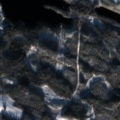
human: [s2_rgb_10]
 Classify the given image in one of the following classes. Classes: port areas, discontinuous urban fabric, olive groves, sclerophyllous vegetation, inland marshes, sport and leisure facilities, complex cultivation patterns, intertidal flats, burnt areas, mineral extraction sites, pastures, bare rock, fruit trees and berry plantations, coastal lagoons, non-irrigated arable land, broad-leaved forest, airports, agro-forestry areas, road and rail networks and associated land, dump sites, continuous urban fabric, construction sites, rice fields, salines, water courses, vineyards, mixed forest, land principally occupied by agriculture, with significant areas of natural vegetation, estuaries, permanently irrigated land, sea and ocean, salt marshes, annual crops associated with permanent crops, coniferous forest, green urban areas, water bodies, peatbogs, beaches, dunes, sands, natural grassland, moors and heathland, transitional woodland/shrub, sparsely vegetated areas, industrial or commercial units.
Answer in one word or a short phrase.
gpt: coniferous forest, mixed forest, water bodies